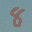
Label: 8